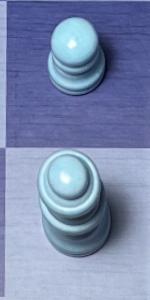
Label: Queen_White